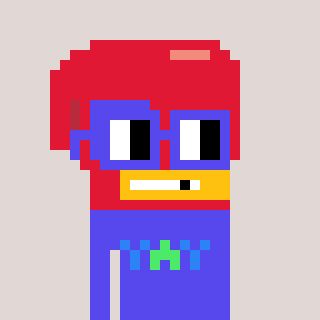
a pixel art character with square blue glasses, a boxing glove-shaped head and a computerblue-colored body on a warm background